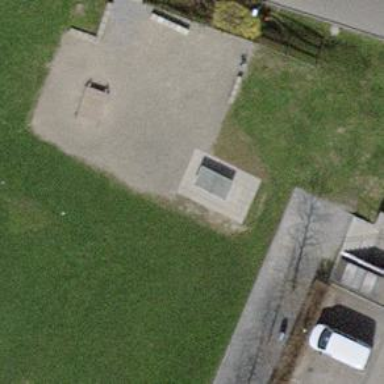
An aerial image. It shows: Pitch for leisure activities.